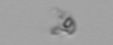
Label: detritus